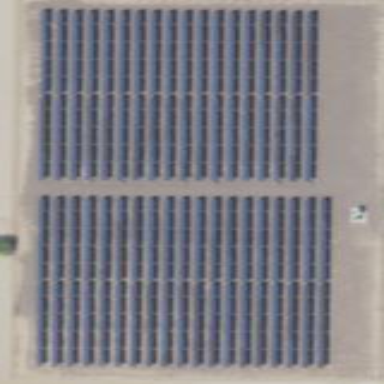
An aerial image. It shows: Solar power plant using photovoltaic technology to generate electricity.